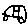
Label: car